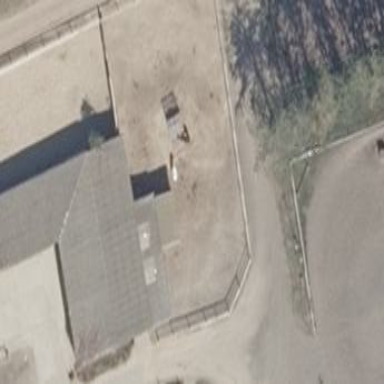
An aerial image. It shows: Fenced paddock used for animal keeping.